Question: I am currently trying to join table 1 and table 2 to get the third table 3 but I am having trouble. The A and B are similar for each. They can be linked by 'Company_ID'.

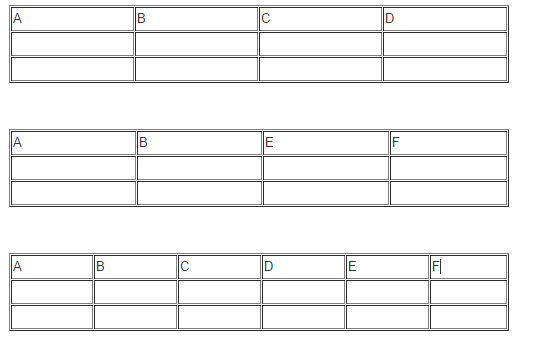
Answer: Not sure what exactly the problem is, but here's the syntax for performing a simple join on 'company_id' and assuming you only want 'a' and 'b' once:
'''
SELECT t1.a, t1.b, c, d, e, f
FROM t1
JOIN t2 ON t1.company_id = t2.company_id
'''